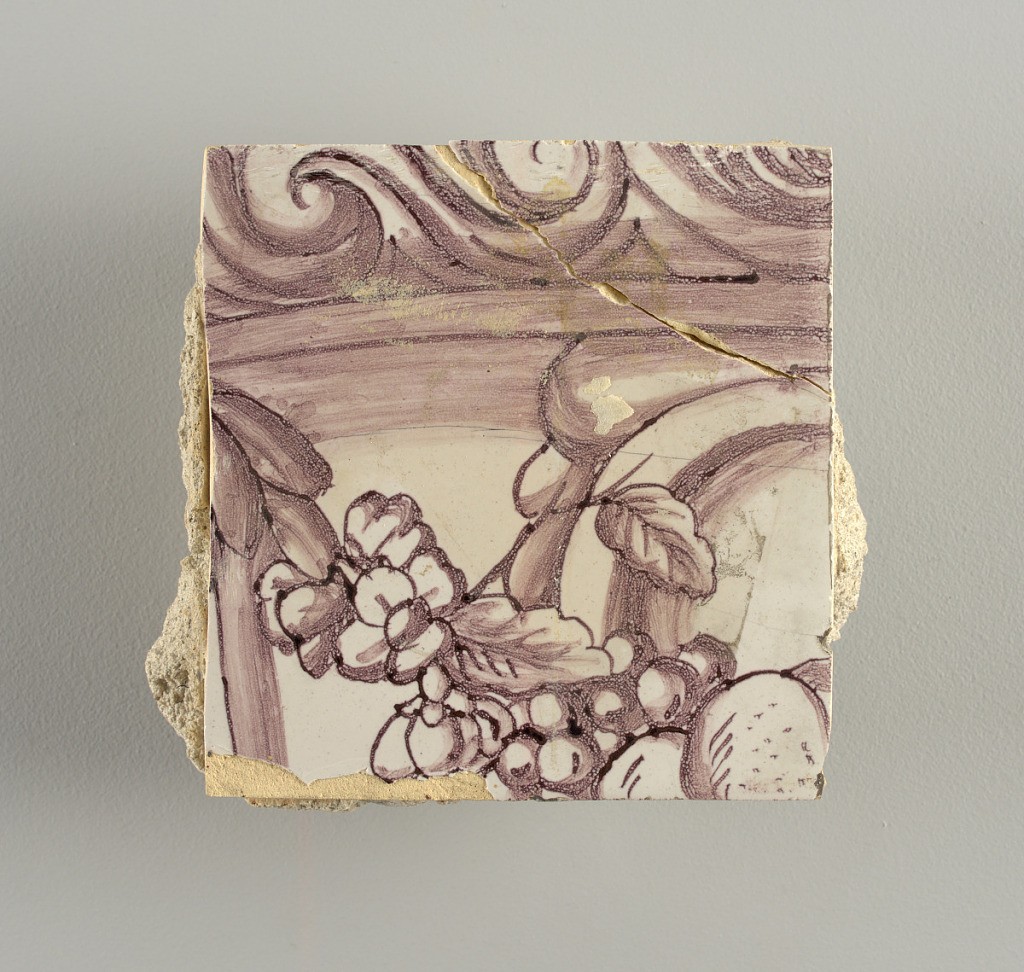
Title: Tile wall facing
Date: ca. 1725
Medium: Tin-glazed earthenware, underglaze
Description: Horizontal rectangle.  Thirty tiles wide and twenty-three tiles high with opening for fireplace eleven tiles wide and ten high.  Foliage arabesques disposed about three vertical axes from which are emphazised by urns at center and right, and at left by the figure of a standing woman carrying an infant on her arm and accompanied by two children.